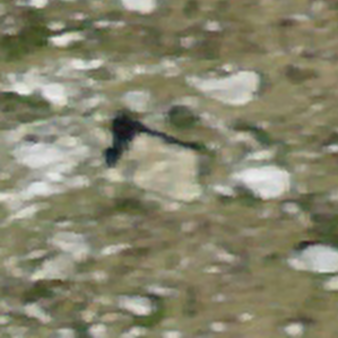
Label: other